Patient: sex M, age 60
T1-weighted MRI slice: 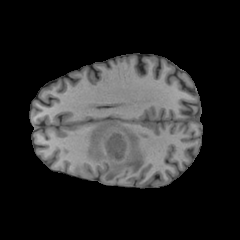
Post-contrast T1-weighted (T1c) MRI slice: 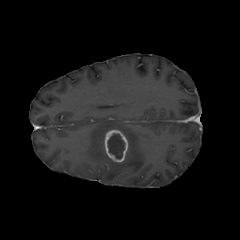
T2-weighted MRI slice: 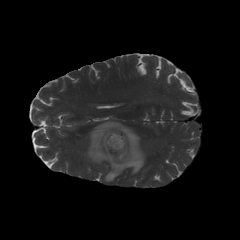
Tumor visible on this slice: yes
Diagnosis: Glioblastoma, IDH-wildtype
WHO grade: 4